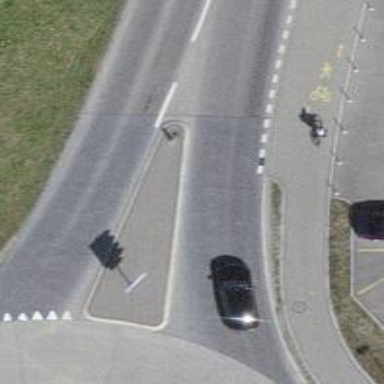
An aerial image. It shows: Road with "give way" sign.